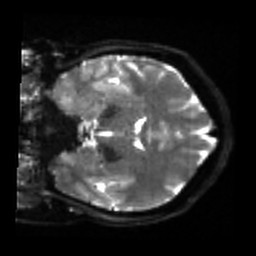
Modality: sbref
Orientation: coronal
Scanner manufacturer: siemens
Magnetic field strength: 3 T
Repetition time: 4 s
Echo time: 0.0594 s